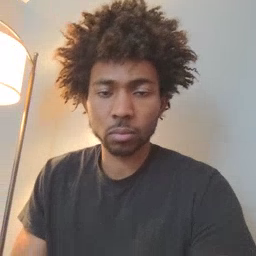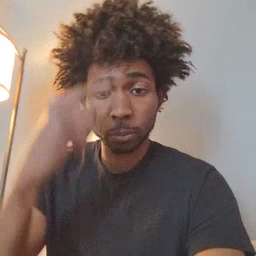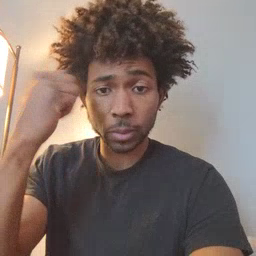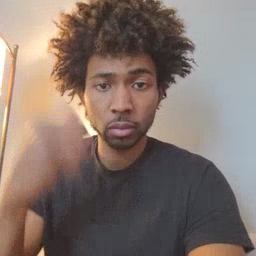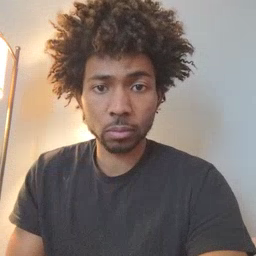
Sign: because